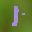
Label: 1